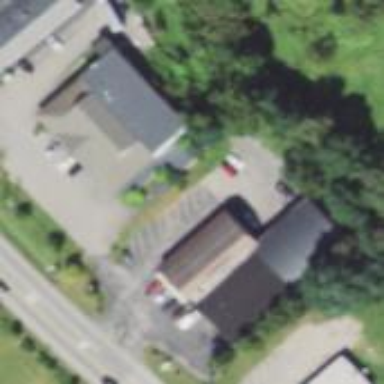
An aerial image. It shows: Commercial building.